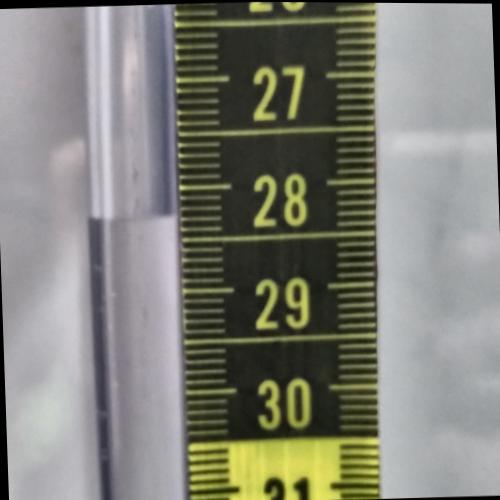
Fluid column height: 28.3 cm